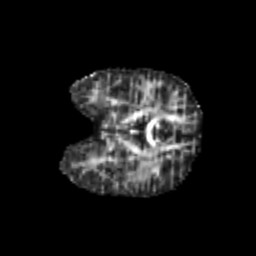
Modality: FA
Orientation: coronal
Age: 6
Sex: male
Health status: healthy